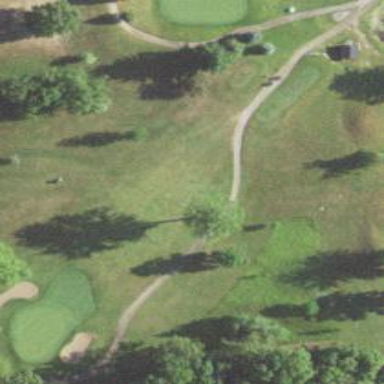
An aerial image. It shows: Service road used as golf cart path.